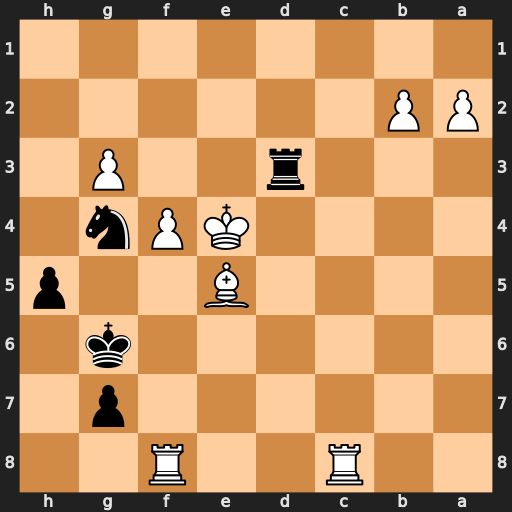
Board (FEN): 2R2R2/6p1/6k1/4B2p/4KPn1/3r2P1/PP6/8
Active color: b
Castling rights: -
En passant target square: -
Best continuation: Nf2#